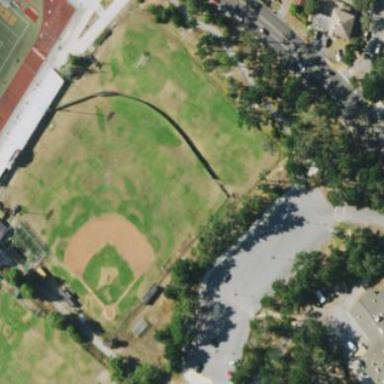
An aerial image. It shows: Baseball pitch for leisure land.